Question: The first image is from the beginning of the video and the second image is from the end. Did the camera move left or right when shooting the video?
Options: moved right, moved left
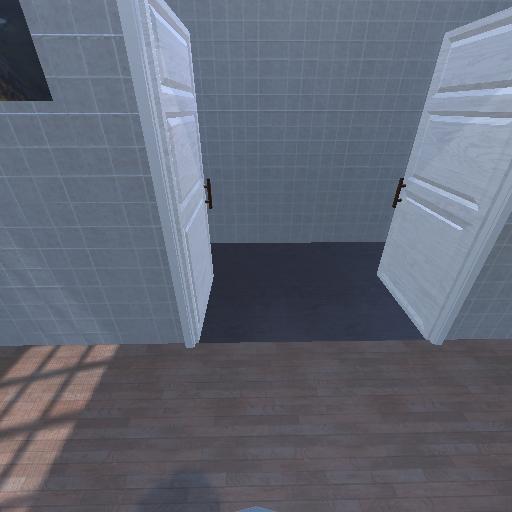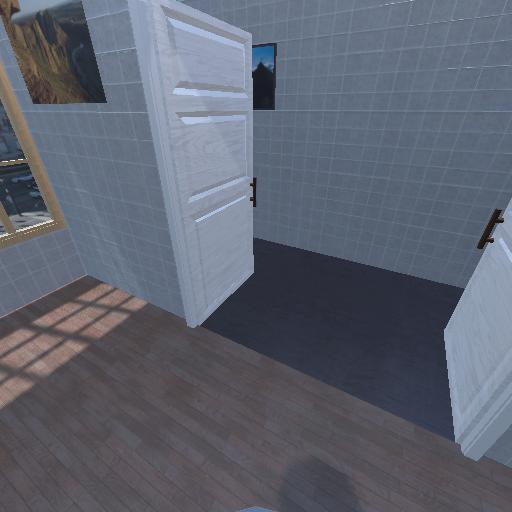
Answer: moved right